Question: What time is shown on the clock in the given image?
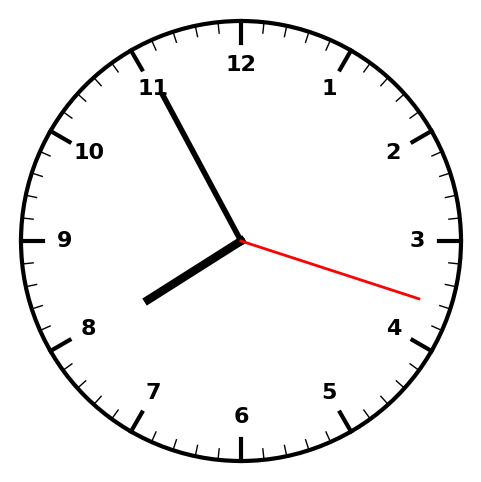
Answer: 07:55:18